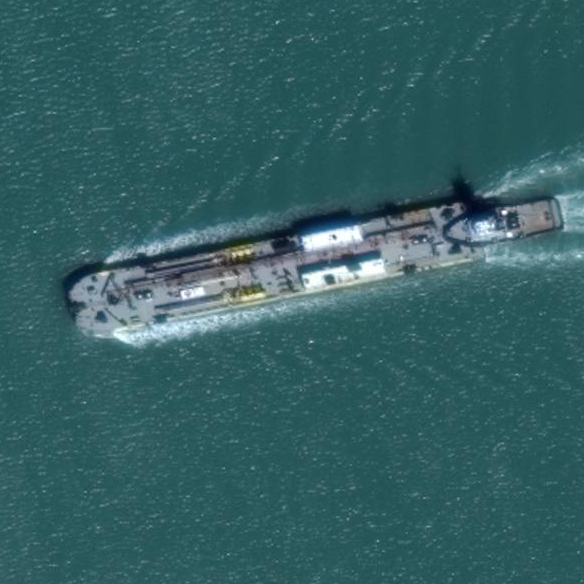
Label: Tank_ship